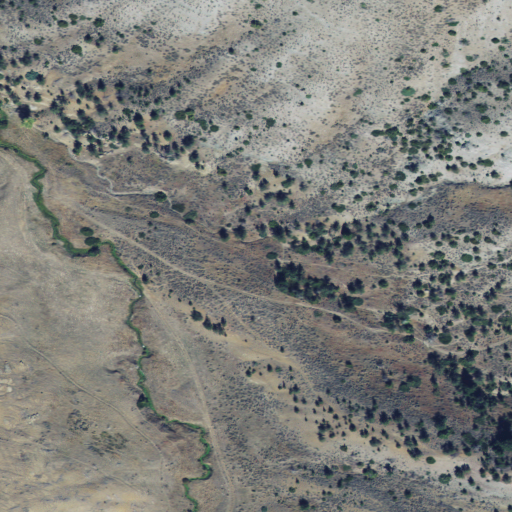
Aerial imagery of valley in Montana named Nicely Gulch containing shrub and grassland